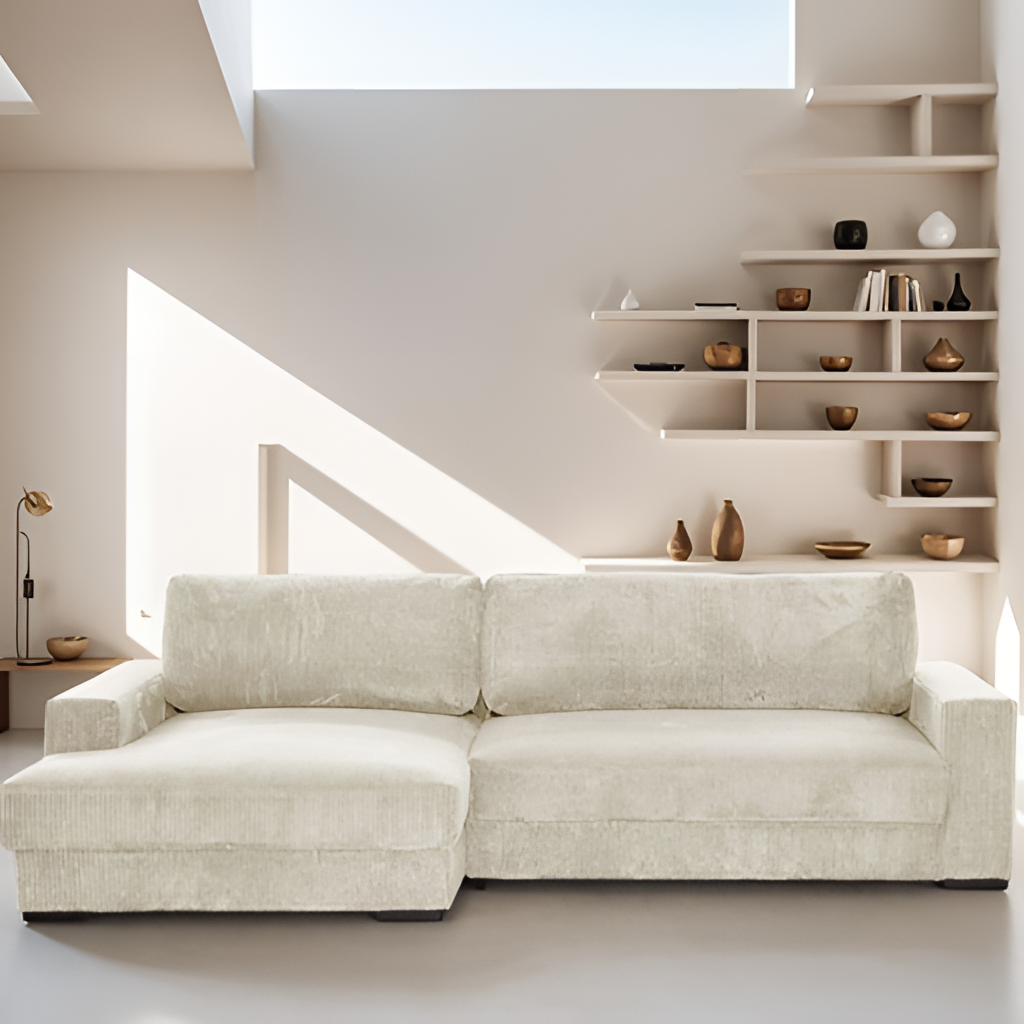
living room, beige fabric sectional sofa, minimalist, beige stone flooring, with smooth pattern, paint wallpaper, with solid pattern